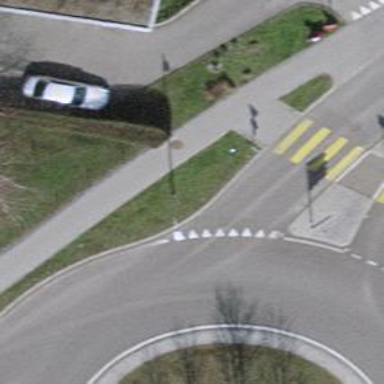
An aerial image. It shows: Sidewalk.